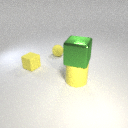
large yellow rubber cylinder in front of small yellow rubber cube